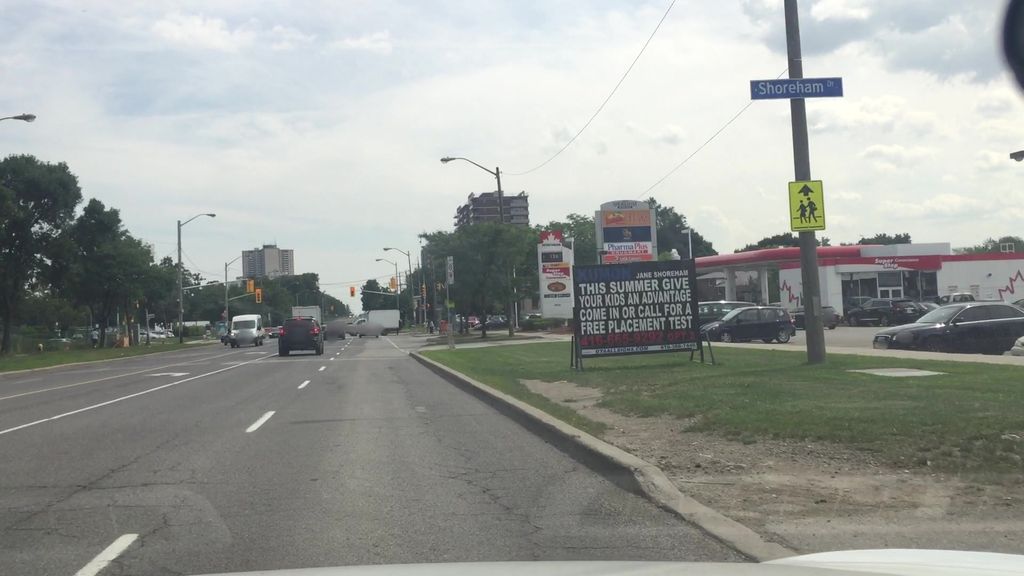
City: toronto